Field crop: tomato
Growth stage: 1
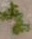
Species: portulaca